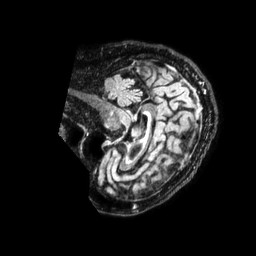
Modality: FLAIR
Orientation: sagittal
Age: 75
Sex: female
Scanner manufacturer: philips
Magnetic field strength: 1.5 T
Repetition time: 4.8 s
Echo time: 0.3493 s